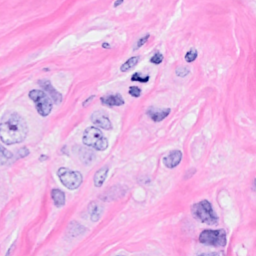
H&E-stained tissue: Breast